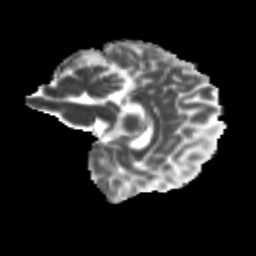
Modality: MD
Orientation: sagittal
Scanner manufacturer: siemens
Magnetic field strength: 3 T
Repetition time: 9.2 s
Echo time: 0.084 s